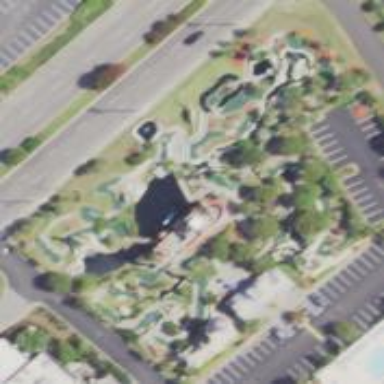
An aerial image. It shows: Miniature golf leisure land.